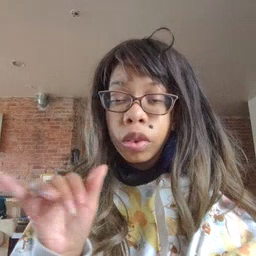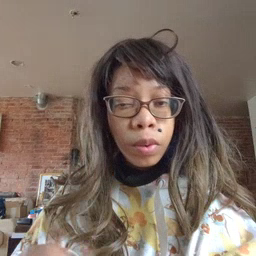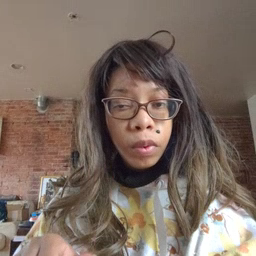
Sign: same